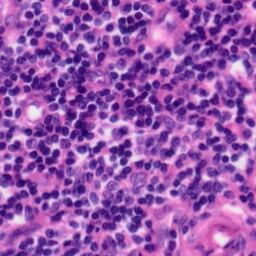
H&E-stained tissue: Tonsil